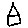
Label: house